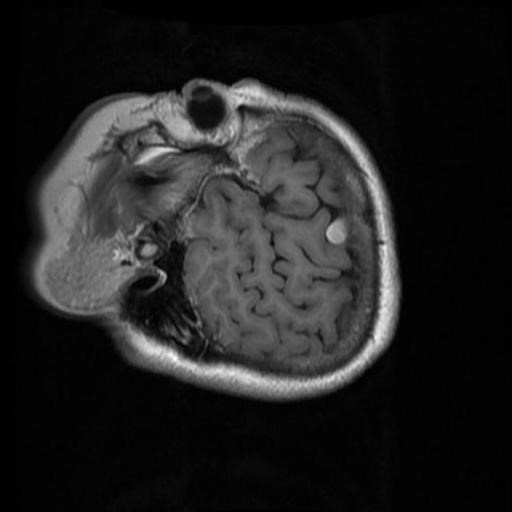
Label: brain_menin